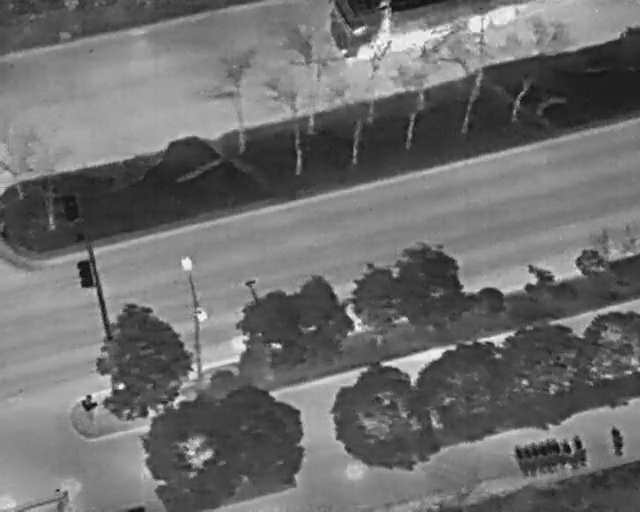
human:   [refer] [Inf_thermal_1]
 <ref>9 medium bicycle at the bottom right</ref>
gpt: <box>[[78, 88, 83, 91, 162], [80, 88, 85, 90, 162], [81, 88, 86, 90, 162], [82, 87, 87, 90, 162], [83, 87, 88, 89, 162], [84, 87, 89, 89, 162], [86, 87, 91, 89, 162], [87, 86, 93, 88, 167], [93, 84, 98, 87, 167]]</box>